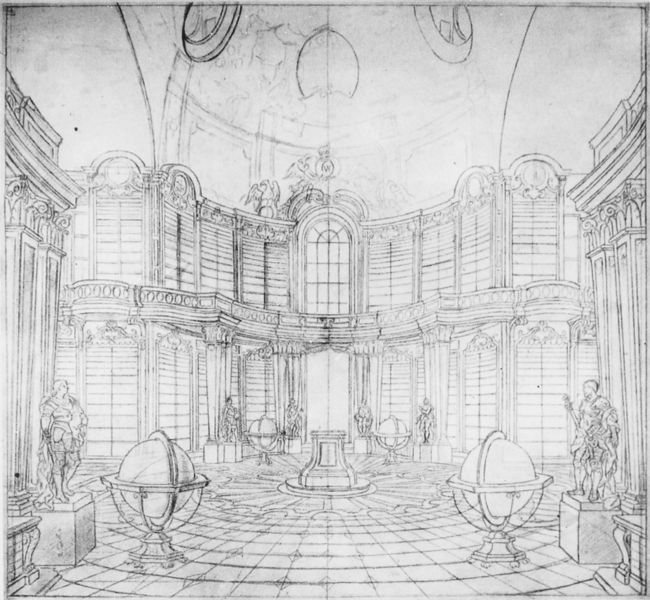
Titel: Hofbibliothek in Wien
Künstler: Johann Bernhard Fischer von Erlach
Standort: Wien, Hofbibliothek (EU - AUT)
Schlagwörter: fenster, marmor, raum, skizze, säulen, zeichnung, gebäude, schloss, barock, sockel, boden, decke, rund, statue, balkon, fußboden, stab, graphik, platz, empore, pilaster, saal, rundbogen, halle, gewölbe, bleistift, kugeln, rom, statuen, antik, zentrum, bibliothek, globus, louvre, römisch, fesnter, globen